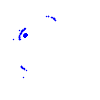
Particle: pion